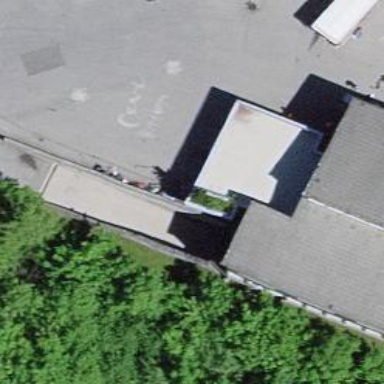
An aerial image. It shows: View of roof of building.